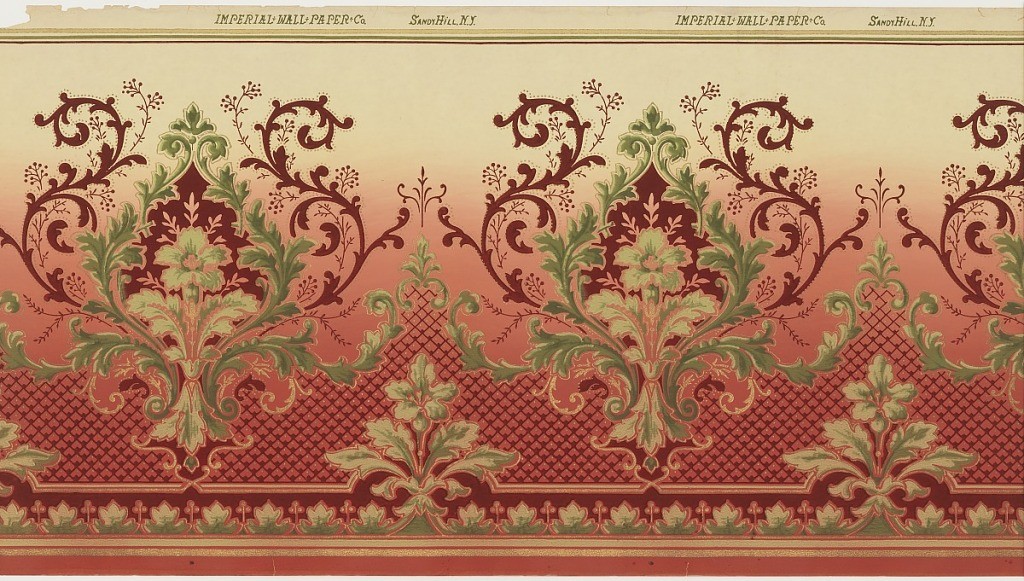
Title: Frieze
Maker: Imperial Wallcoverings Inc., American, founded 1901
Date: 1905–1915
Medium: Machine-printed paper
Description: Horizontally-repeating pattern of large medallions composed of scrollwork and acanthus leaves. A diaper pattern fills the space between the medallions, which rest on a bottom border of stylized acanthus. Pattern is machine-printed in greens, tans, and dark red on a background that changes from pink at the bottom to tan at the top of the page.